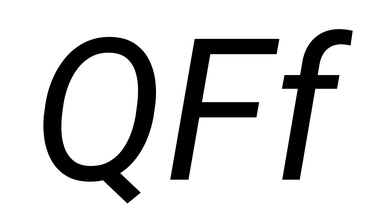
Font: Roboto-Italic_Italic